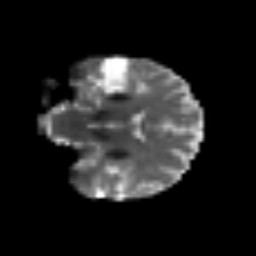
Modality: T2w
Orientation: coronal
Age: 59
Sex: female
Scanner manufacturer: siemens
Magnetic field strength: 3 T
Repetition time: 3.2 s
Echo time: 0.081 s